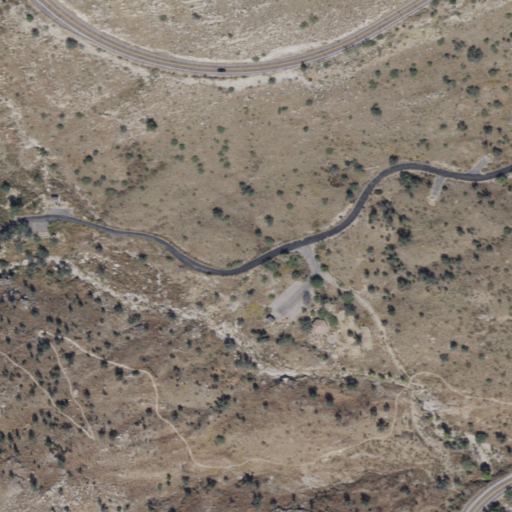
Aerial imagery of depression(s) in Arizona named Molino Basin containing shrub, grassland, open development, and low intensity development